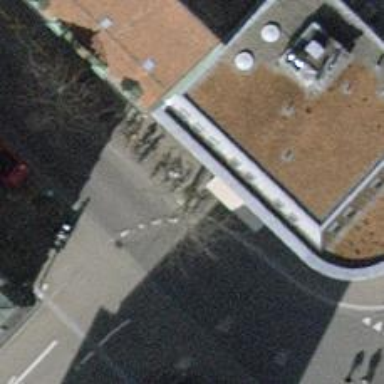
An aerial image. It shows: Bicycle parking area with stands on asphalt surface.